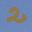
Label: 2